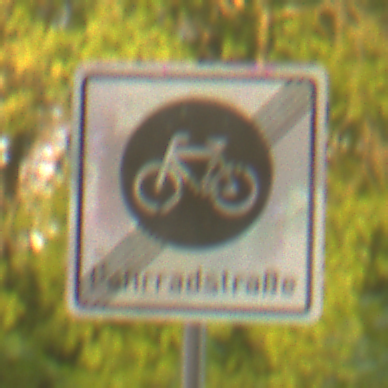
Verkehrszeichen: EndeFahrradstrasse
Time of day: SunriseSunset
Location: Outdoor (RoadRail)
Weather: Clear
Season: NotSpecified
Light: Natural